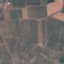
Land use / land cover: PermanentCrop